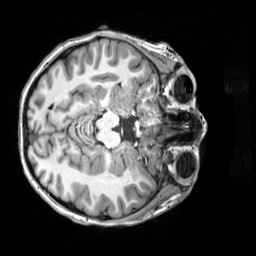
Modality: T1w
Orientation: axial
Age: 18
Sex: female